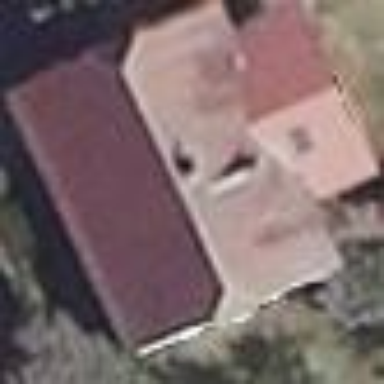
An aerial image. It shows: Half-hipped roof house.